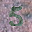
Label: 5